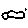
Label: cloud